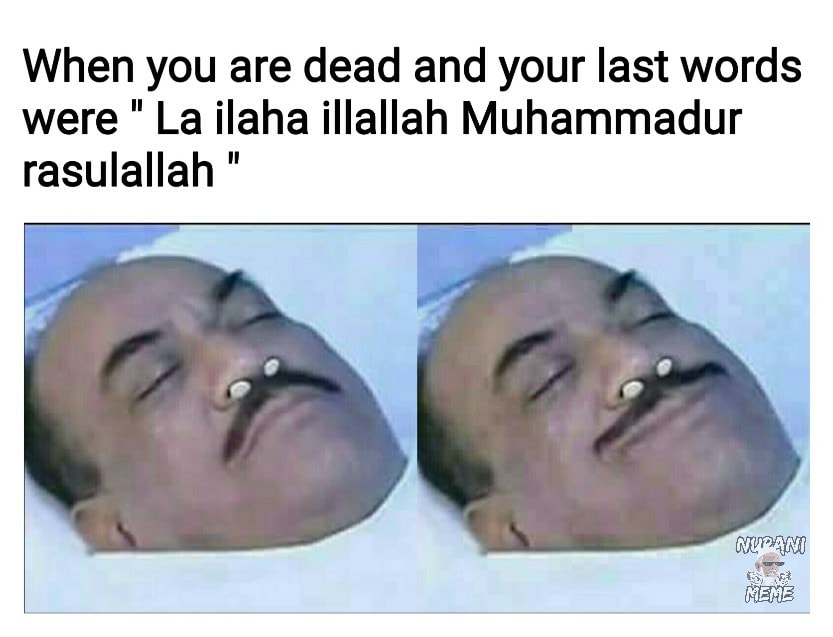
Caption: When you are dead and your last words were " La ilaha illallah Muhammadur rasulallah "
Label: non-hate